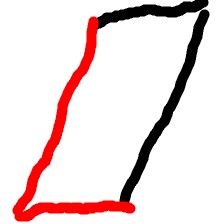
Shape: parallelogram